三年级 · 计数
疫情以来, 网络平台已经成为销售农产品的主要渠道。在某扶贫销售平台上, 老师们购买了云南文山特产三七粉, 订单如下:

```

```

|⿰⿱⿻丷木女⿱⿰㇒一日一𠃊"


```

```

寄送至: 云南省昆明市 $\mathrm{XXX}$ 学校
收件人: $\mathrm{XXX}$ 联系电话: 1777XXXXXXX

观察订单信息, 本次购物连快递费一共要支付多少钱?
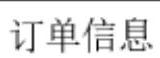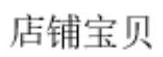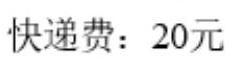
答案: 2084 元

【分析】根据“总价＝单价×数量”算出 24 包三七粉共多少元钱, 然后加上快递费就是一共要支付的钱数。

【详解】 $86 \times 24+20$

$=2064+20$

$=2084 （$ 元）

答: 本次购物连快递费一共要支付 2084 元。

【点睛】本题考查两位数乘两位数的乘法计算。先求出 24 包三七粉的总价是解答本题的关键。